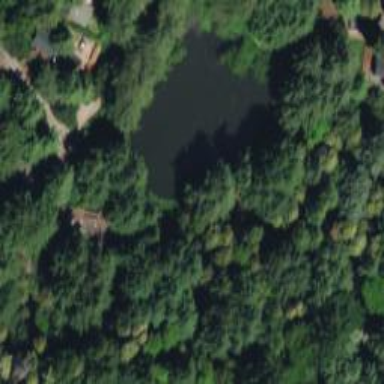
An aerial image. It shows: Reservoir.